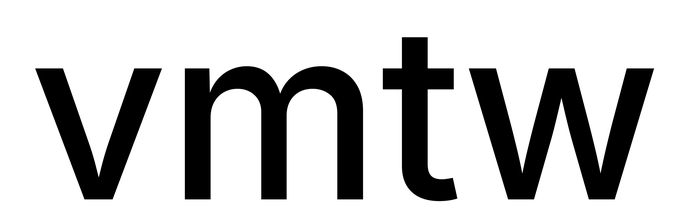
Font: Inter_Medium